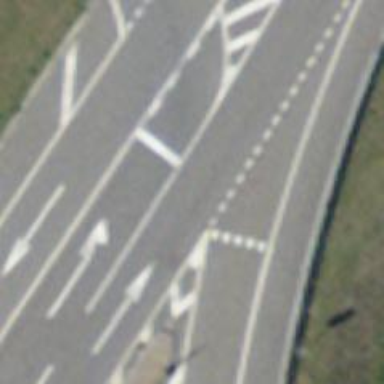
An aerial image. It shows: Road with "give way" sign.